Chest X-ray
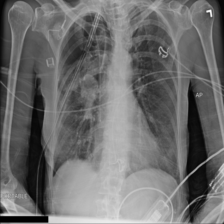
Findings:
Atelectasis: negative
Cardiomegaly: negative
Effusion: negative
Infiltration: negative
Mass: negative
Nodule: positive
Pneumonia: negative
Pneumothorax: positive
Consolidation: negative
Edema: negative
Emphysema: negative
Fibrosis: negative
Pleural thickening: negative
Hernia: negative